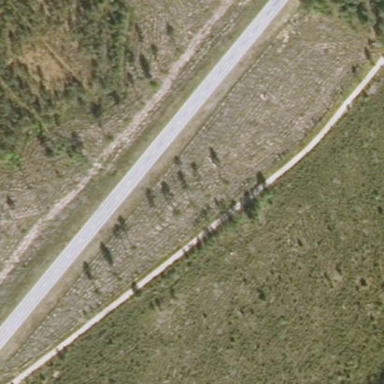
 likely man-made clearing in the landscape."